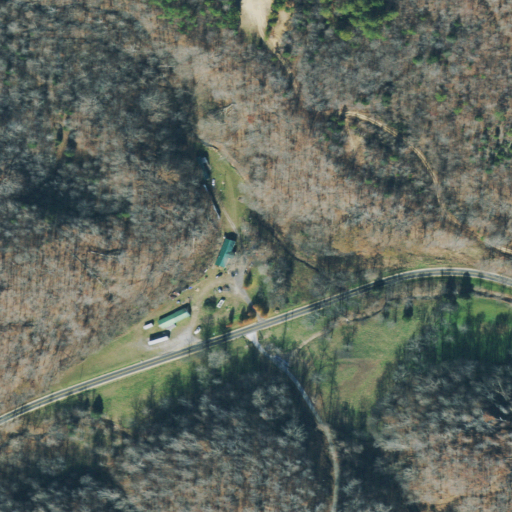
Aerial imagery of valley in Tennessee named Mill Hollow containing deciduous forest, mixed forest, pasture, open development, low intensity development, evergreen forest, and medium intensity development